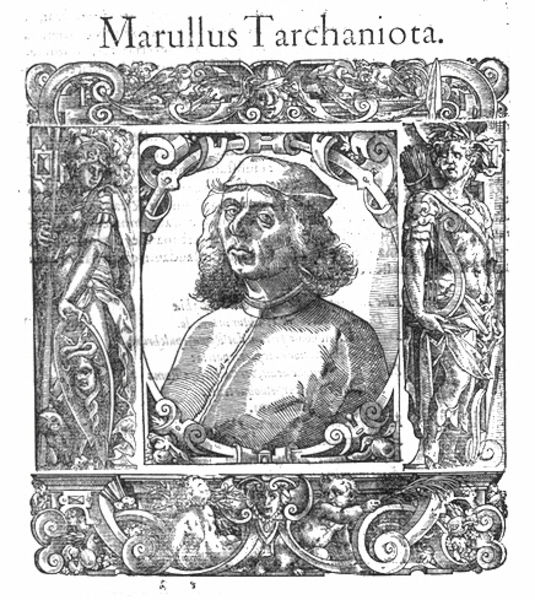
Titel: Bildnis des Marullus Tarchaniota
Künstler: Tobias Stimmer
Institution: (Seriendruck)
Schlagwörter: kampf, kopf, mann, weiß, menschen, fenster, frau, grau, haar, hut, mund, nase, profil, schwarz, stirn, zeichnung, blick, haube, ornament, hemd, kappe, mütze, augen, gesicht, kragen, rahmen, bildnis, hals, portrait, porträt, haare, halbfigur, kostüm, mantel, reich, blatt, brustbild, kinn, locken, kinder, oval, engel, putto, ranken, kopfbedeckung, holzschnitt, schrift, italien, grafik, graphik, figuren, krieg, lanze, ornamente, deutsch, name, schild, buch, medaillon, rechteck, druck, schwarz-weiß, radierung, stich, illustration, text, denker, göttin, schnitzerei, voluten, krieger, mönch, luther, gelehrter, speer, schnecken, aufklärung, harfe, putten, kupferstich, helden, mars, schief, köcher, athene, arabesken, komisch, verzierungen, pfeile, gebildet, doktor, latein, reformation, seriendruck, haaren, rollwerk, beschlagwerk, holzstick, marullus, marullus tarchaniota, tarchamiota, tarchaniota, tarchoniata, imann, renaissance?, mitttelalter